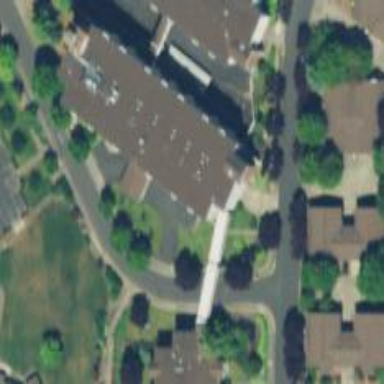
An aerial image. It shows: Building.